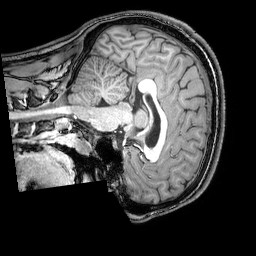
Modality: T1w
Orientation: sagittal
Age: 18
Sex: male
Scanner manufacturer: philips
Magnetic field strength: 3 T
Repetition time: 0.008113 s
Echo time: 0.003709 s